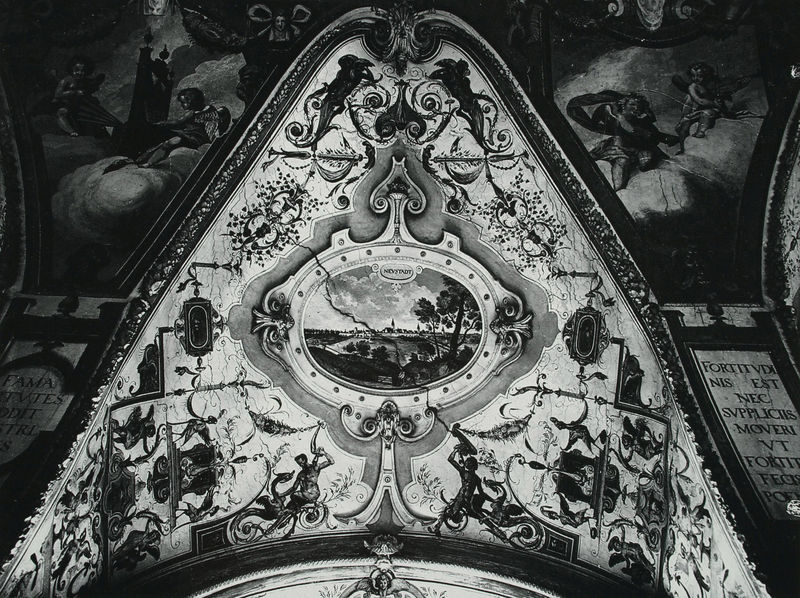
Titel: Stichkappe an der Nordseite mit der Ortsansicht von Neustadt und Puttenpaare bei Fortitudo und Fama
Künstler: Peter Candid
Standort: München
Institution: Residenz, Antiquarium
Schlagwörter: baum, dunkel, flügel, gemälde, himmel, vogel, weiß, wolken, bäume, dreieck, landschaft, sitzen, stadt, äste, ausschnitt, blume, blumen, fenster, grau, licht, mitte, raum, schmuck, schwarz, zimmer, dach, gebäude, fächer, malerei, muster, ornament, architektur, barock, bibel, rahmen, bild, häuser, vögel, zweige, kirche, auge, decke, renaissance, tugend, kreis, oval, rund, engel, garten, putte, ranken, schrift, ecke, ansicht, ort, dorf, figuren, rundbogen, tafel, kartusche, detail, symmetrie, inschrift, figurativ, floral, ornamente, wandgemälde, hoch, foto, fotografie, ortschaft, stadtansicht, gewölbe, medaillon, motiv, bayern, gemalt, türme, münchen, schwarzweiss, portraits, darstellung, schattenriss, zwickel, altar, girlanden, verziert, jüngling, hellgrau, residenz, antik, götter, profan, fabelwesen, fresken, florenz, heilige, deckengemälde, fresko, wien, zierde, bordüren, putten, mittelfeld, allegorien, stärke, schwar, drachen, fresco, ovale, groteske, michelangelo, deckenmalerei, inschriften, stadtbild, opeion, latein, lateinisch, kalk, trompete, antiquarium, ausstattung, ikonen, grotesken, böume, frescen, sprüche, deckenfresko, fabeltiere, tugenden, kleinteilig, stichkappe, oesterreich, rollwerk, neustadt, fenstel, hellrau, kardinaltugenden, kleeblattformen, stadtbilder, vedutta, wahlsprüche